Question: I've imported a CSV file into an sqlite table. everything went fine except it included quotes " " around the data in the fields. not sure why because there are no quotes in the CSV file.
anyone know how to avoid this or get rid of the quotes somehow?
Here's a screenshot from the firefox sqlite import settings I'm using:

thanks for any help.
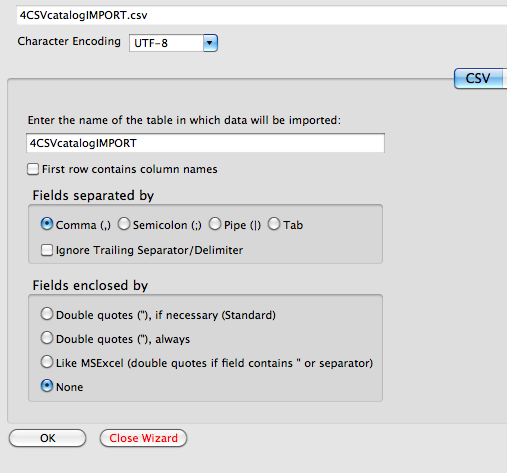
Answer: I would guess that there really ARE double-quotes around the data. If you use Windows, a CSV will automatically open in Excel and it looks like there are no quotes because Excel interprets the file properly. However, I bet if you open the file in Notepad there will be quotes around the strings.
and then, as pointed out in your discussion above, truncate your sqlite table and reimport the data, indicating that the fields are enclosed by double quotes.